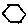
Label: hexagon